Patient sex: M
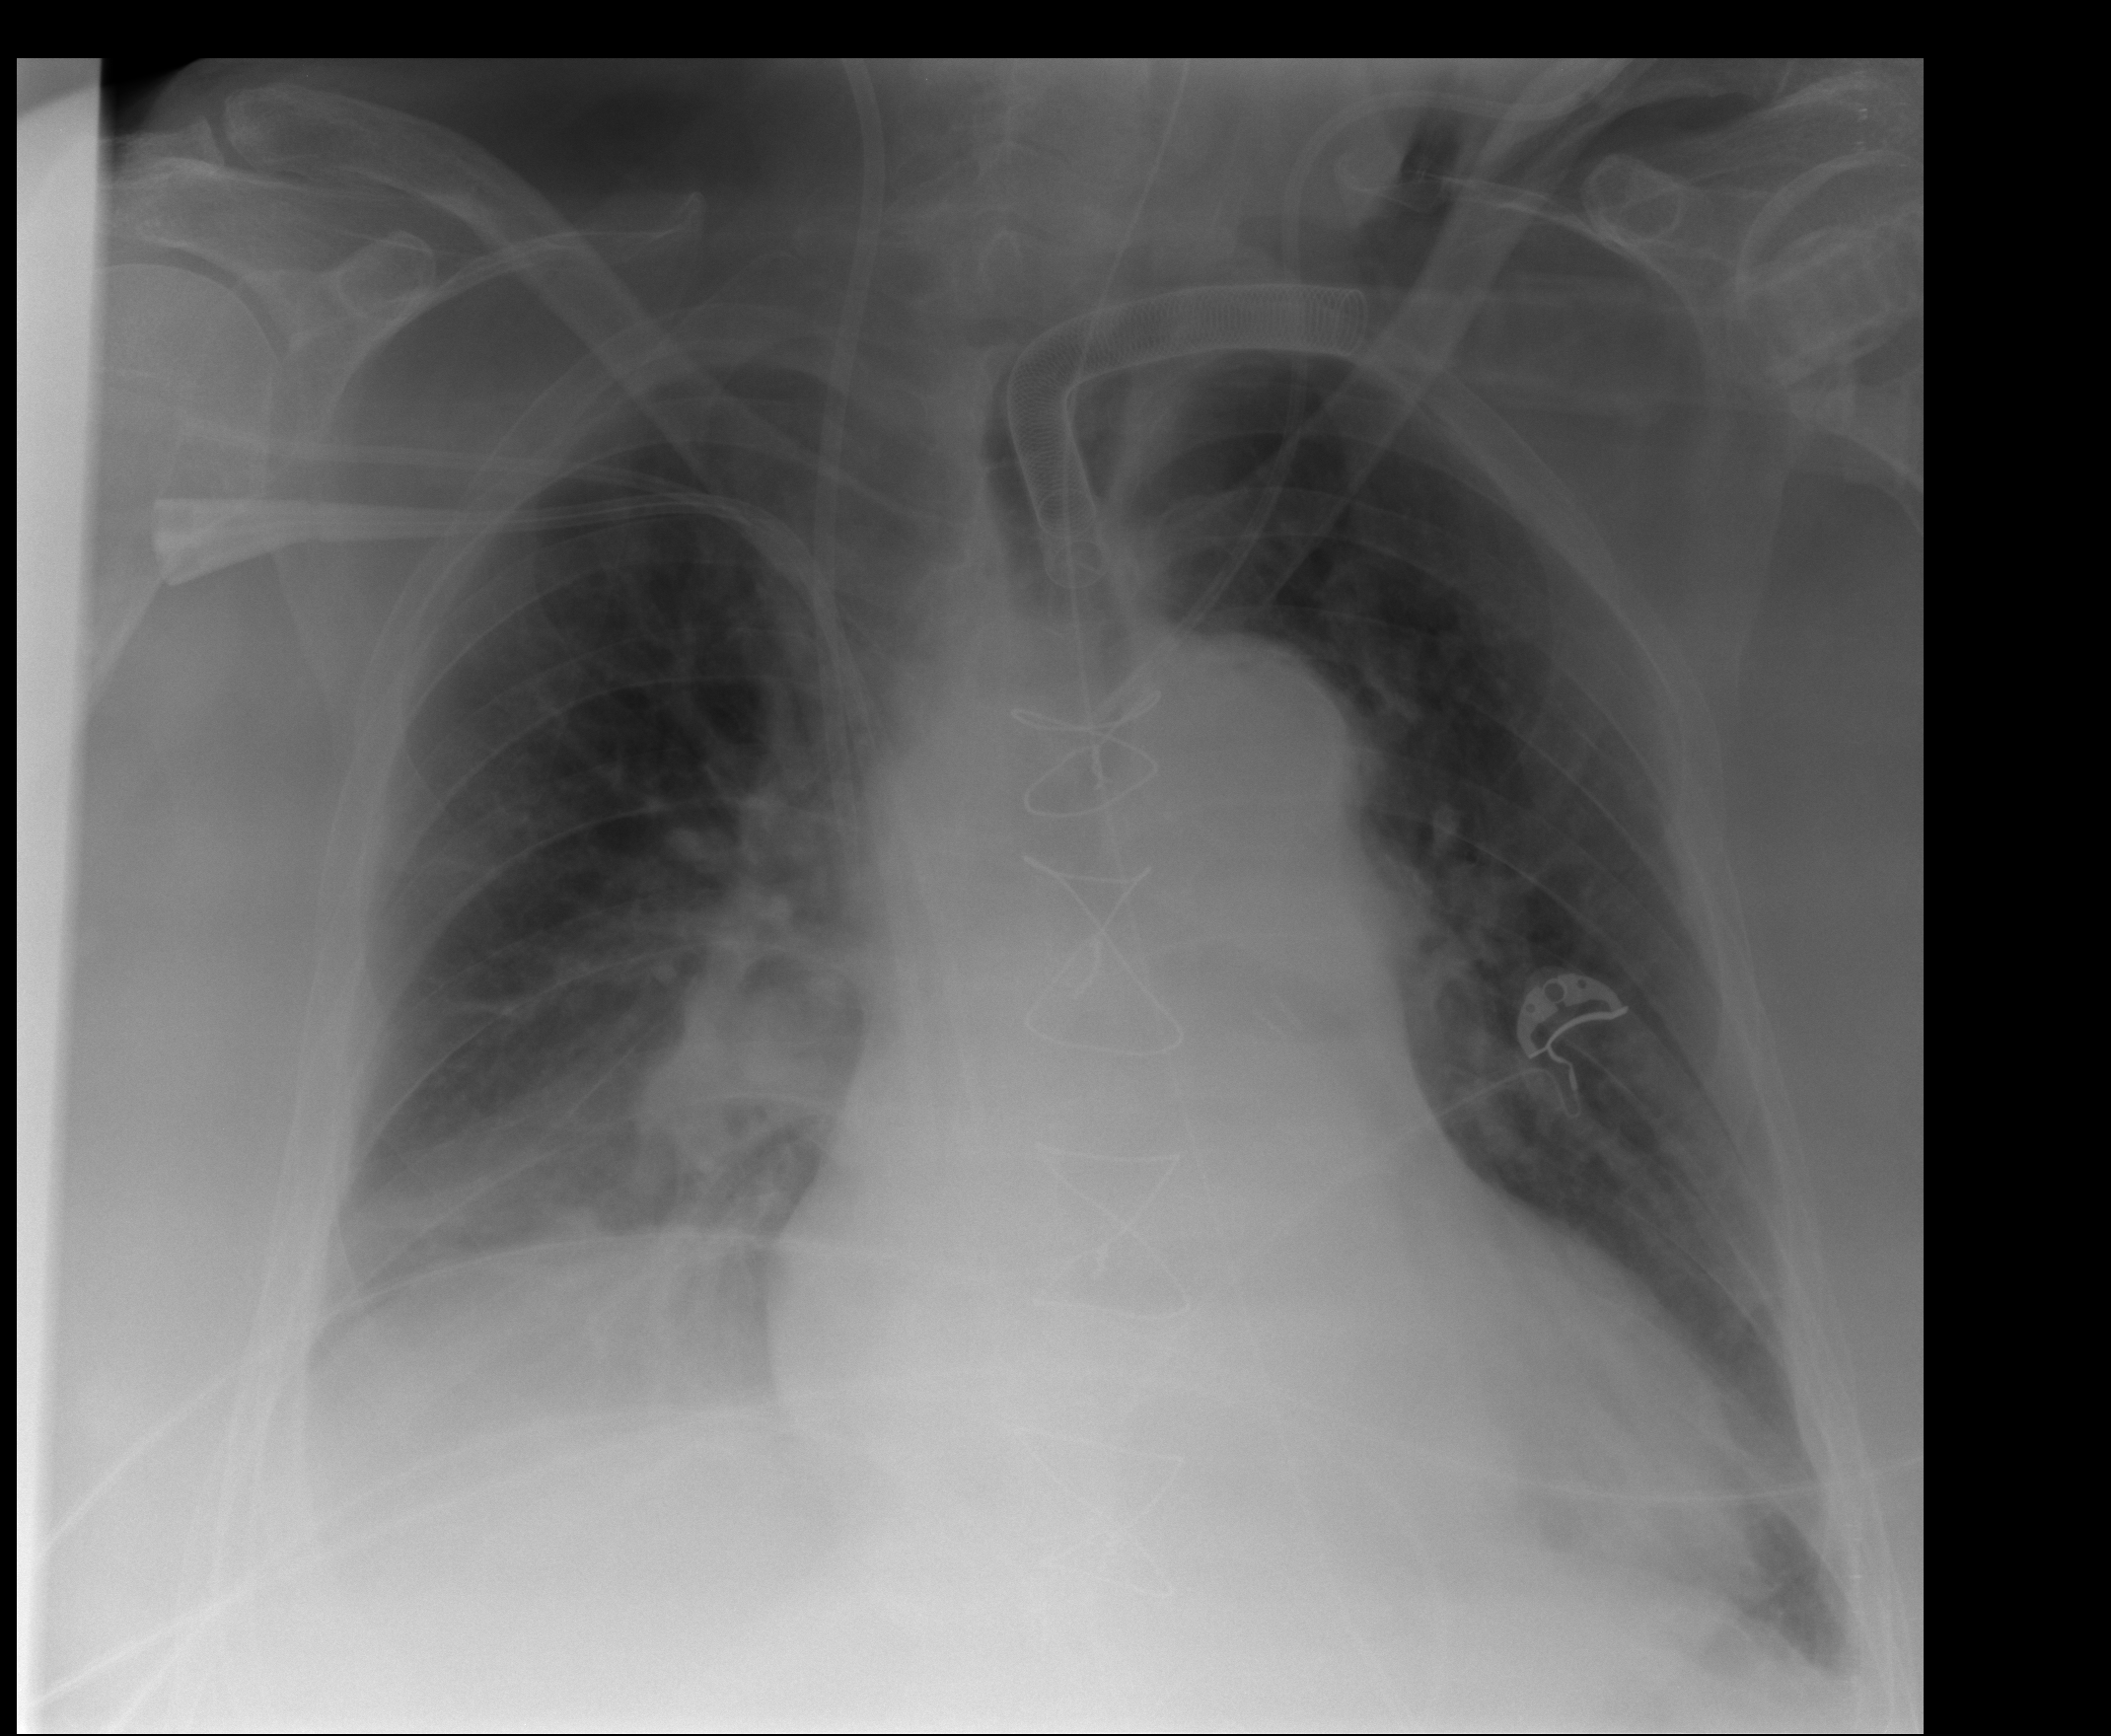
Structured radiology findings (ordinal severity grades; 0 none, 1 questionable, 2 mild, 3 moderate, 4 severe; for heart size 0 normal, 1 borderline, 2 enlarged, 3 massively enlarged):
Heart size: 2
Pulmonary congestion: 1
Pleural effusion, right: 2
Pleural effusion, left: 2
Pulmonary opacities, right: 0
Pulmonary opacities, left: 0
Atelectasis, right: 2
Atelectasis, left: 2